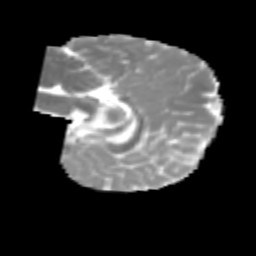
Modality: MD
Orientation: sagittal
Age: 6
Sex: male
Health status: healthy